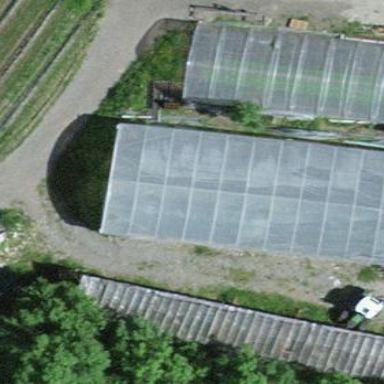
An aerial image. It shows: Greenhouse.